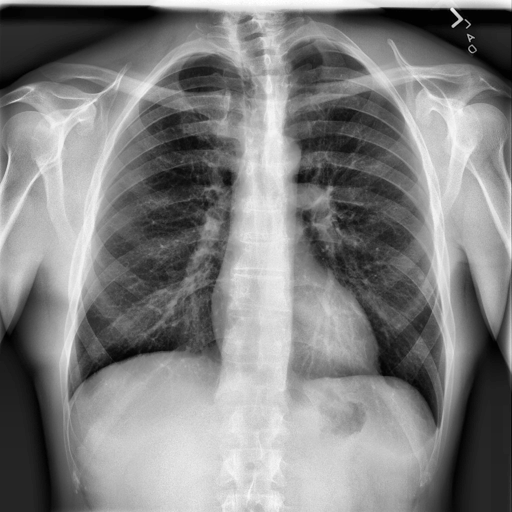
Finding: NORMAL